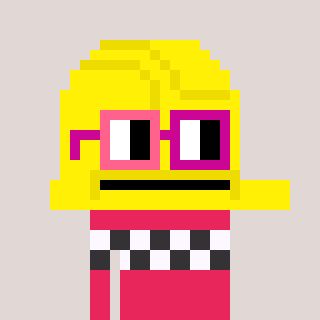
a pixel art character with square pink and red glasses, a construction helmet-shaped head and a redpinkish-colored body on a warm background